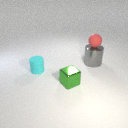
small red rubber sphere above large gray metal cylinder